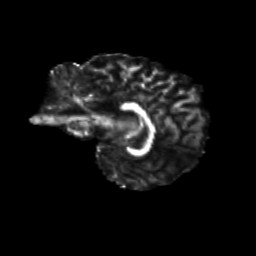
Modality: FA
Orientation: sagittal
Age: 11
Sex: female
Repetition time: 9.512 s
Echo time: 0.089 s